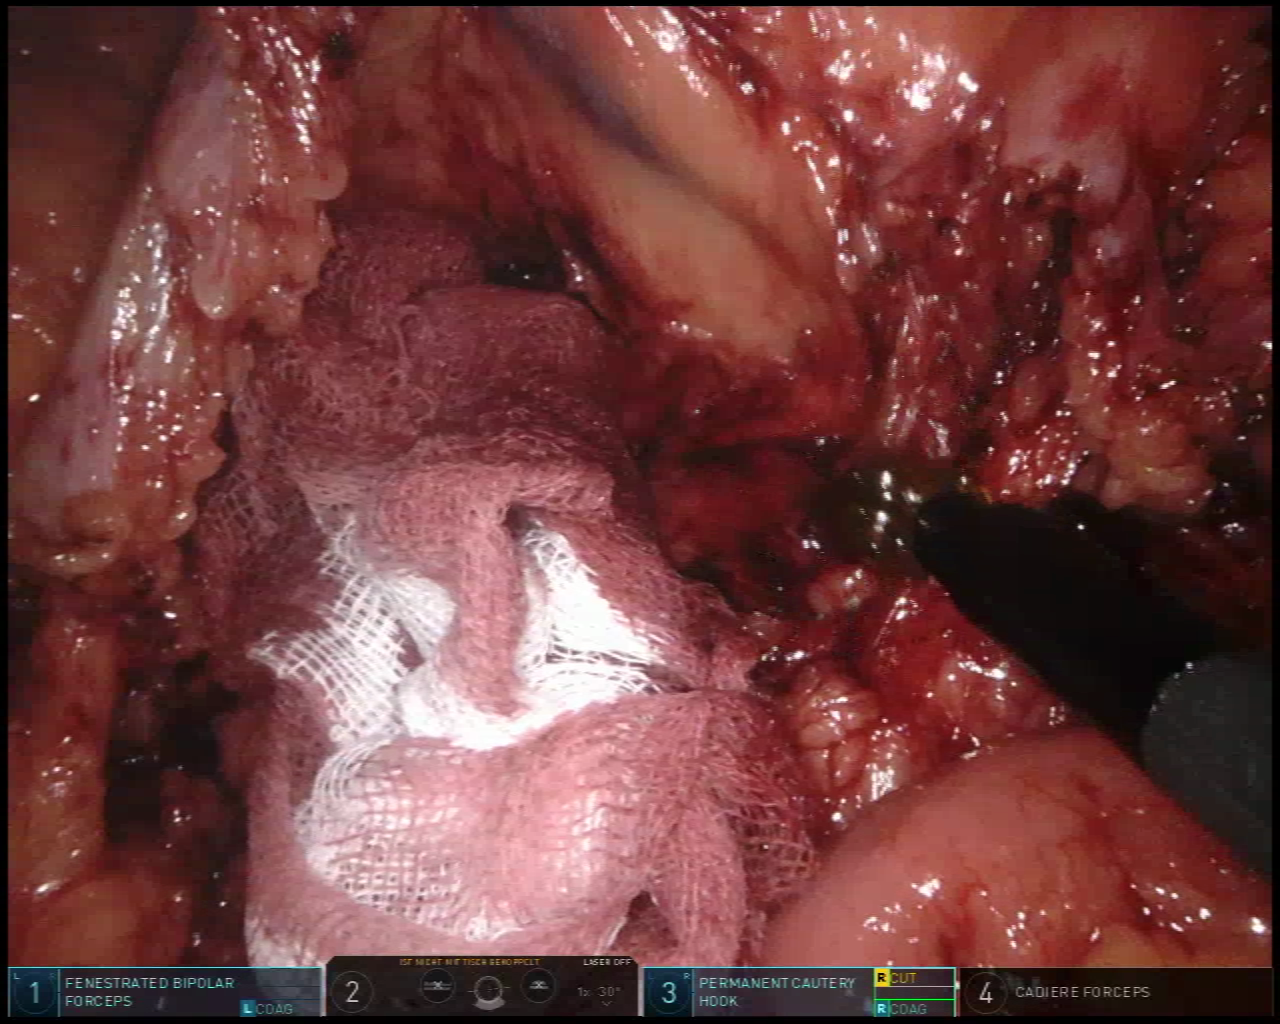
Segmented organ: intestinal_veins
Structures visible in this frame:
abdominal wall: no
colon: no
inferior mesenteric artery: no
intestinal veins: yes
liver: no
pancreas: no
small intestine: yes
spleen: no
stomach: no
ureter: no
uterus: no
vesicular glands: no